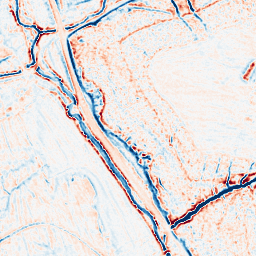
Category: edge_preserving
Decomposition family: bilateral
Decomposition parameters: d: 9
sigma_color: 150
sigma_space: 50
Upsampling method: bilinear
Upsampling parameters: scale: 2
Upsampling scale: 2